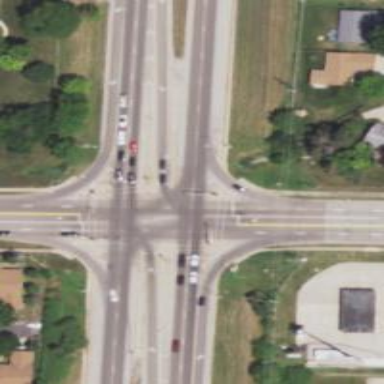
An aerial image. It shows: Crossing with line markings on the road.